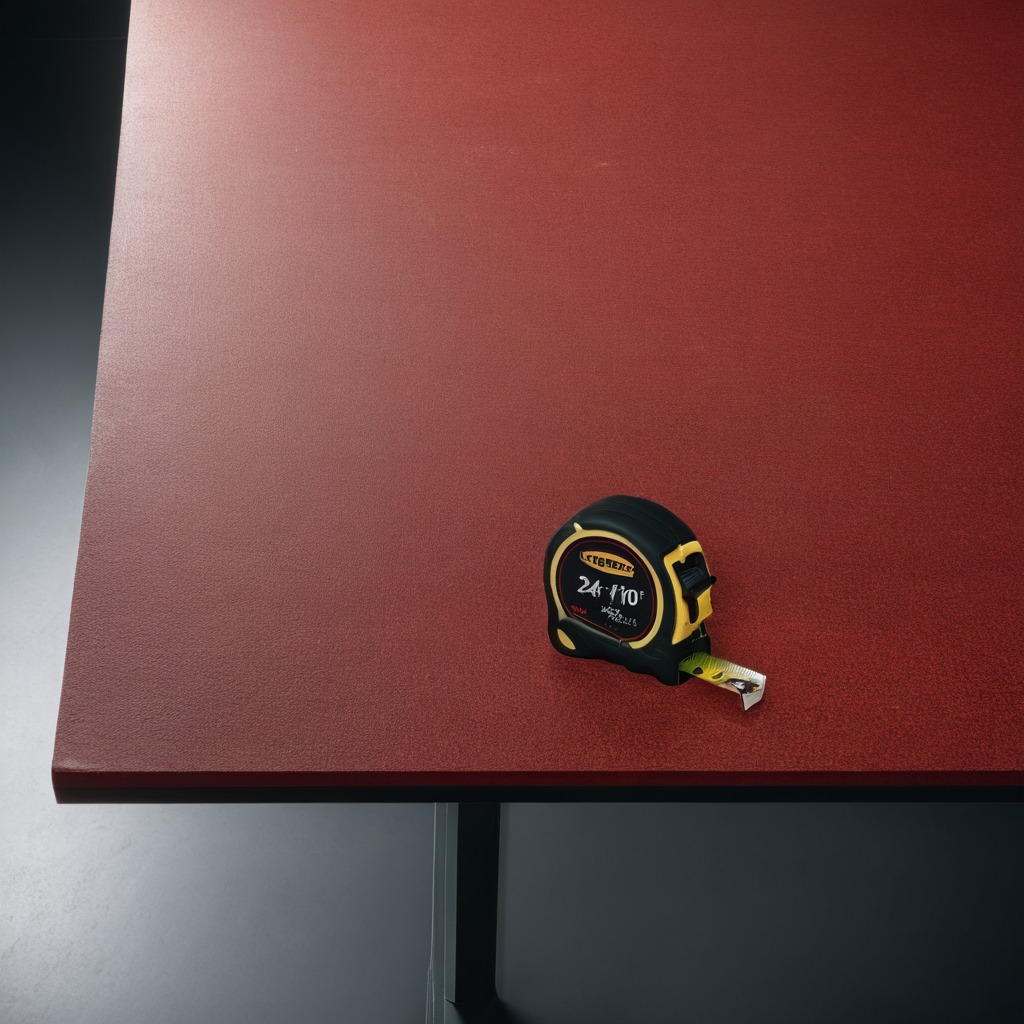
A measuring tape is lying on a clean granite tabletop covered with a red rubber mat inside a workshop under bright overhead lighting crisp shadows high clarity worn but beneath the mat